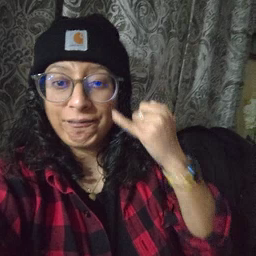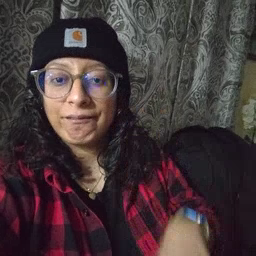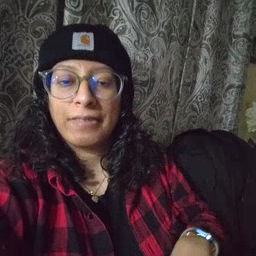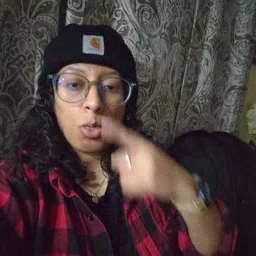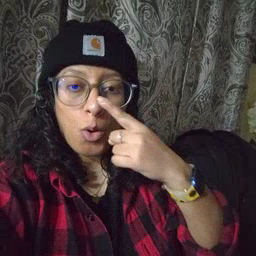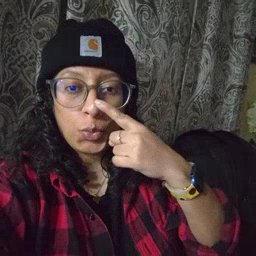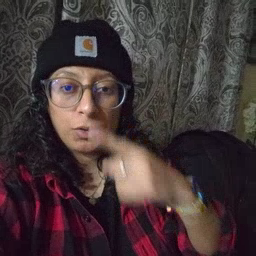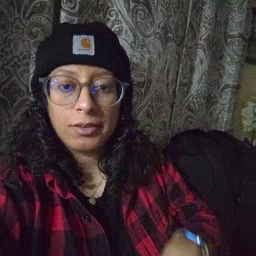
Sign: nose